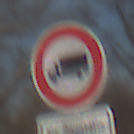
Verkehrszeichen: VerbotFuerKraftfahrzeugeUeberDreiKommaFuenfTonnen
Zusatzzeichen unten: SonstigeFahrzeugePersonengruppenFrei2
Umgebung: Outdoor, Nature
Tageszeit: MorningAfternoon
Wetter: PartlyCloudy
Licht: Natural
Jahreszeit: NotSpecified
Kontrast: HighContrast